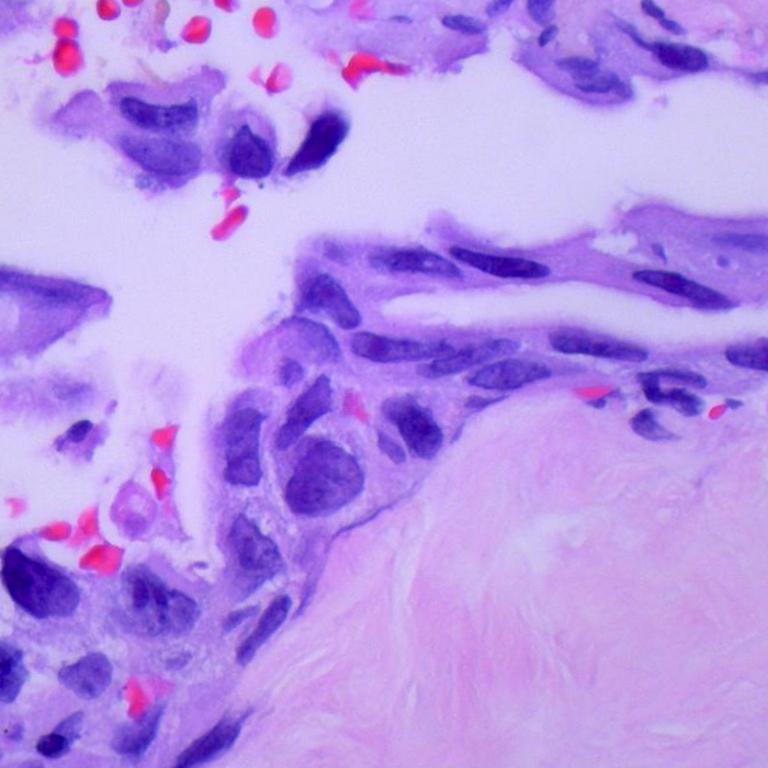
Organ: lung
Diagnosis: adenocarcinomas